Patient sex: F
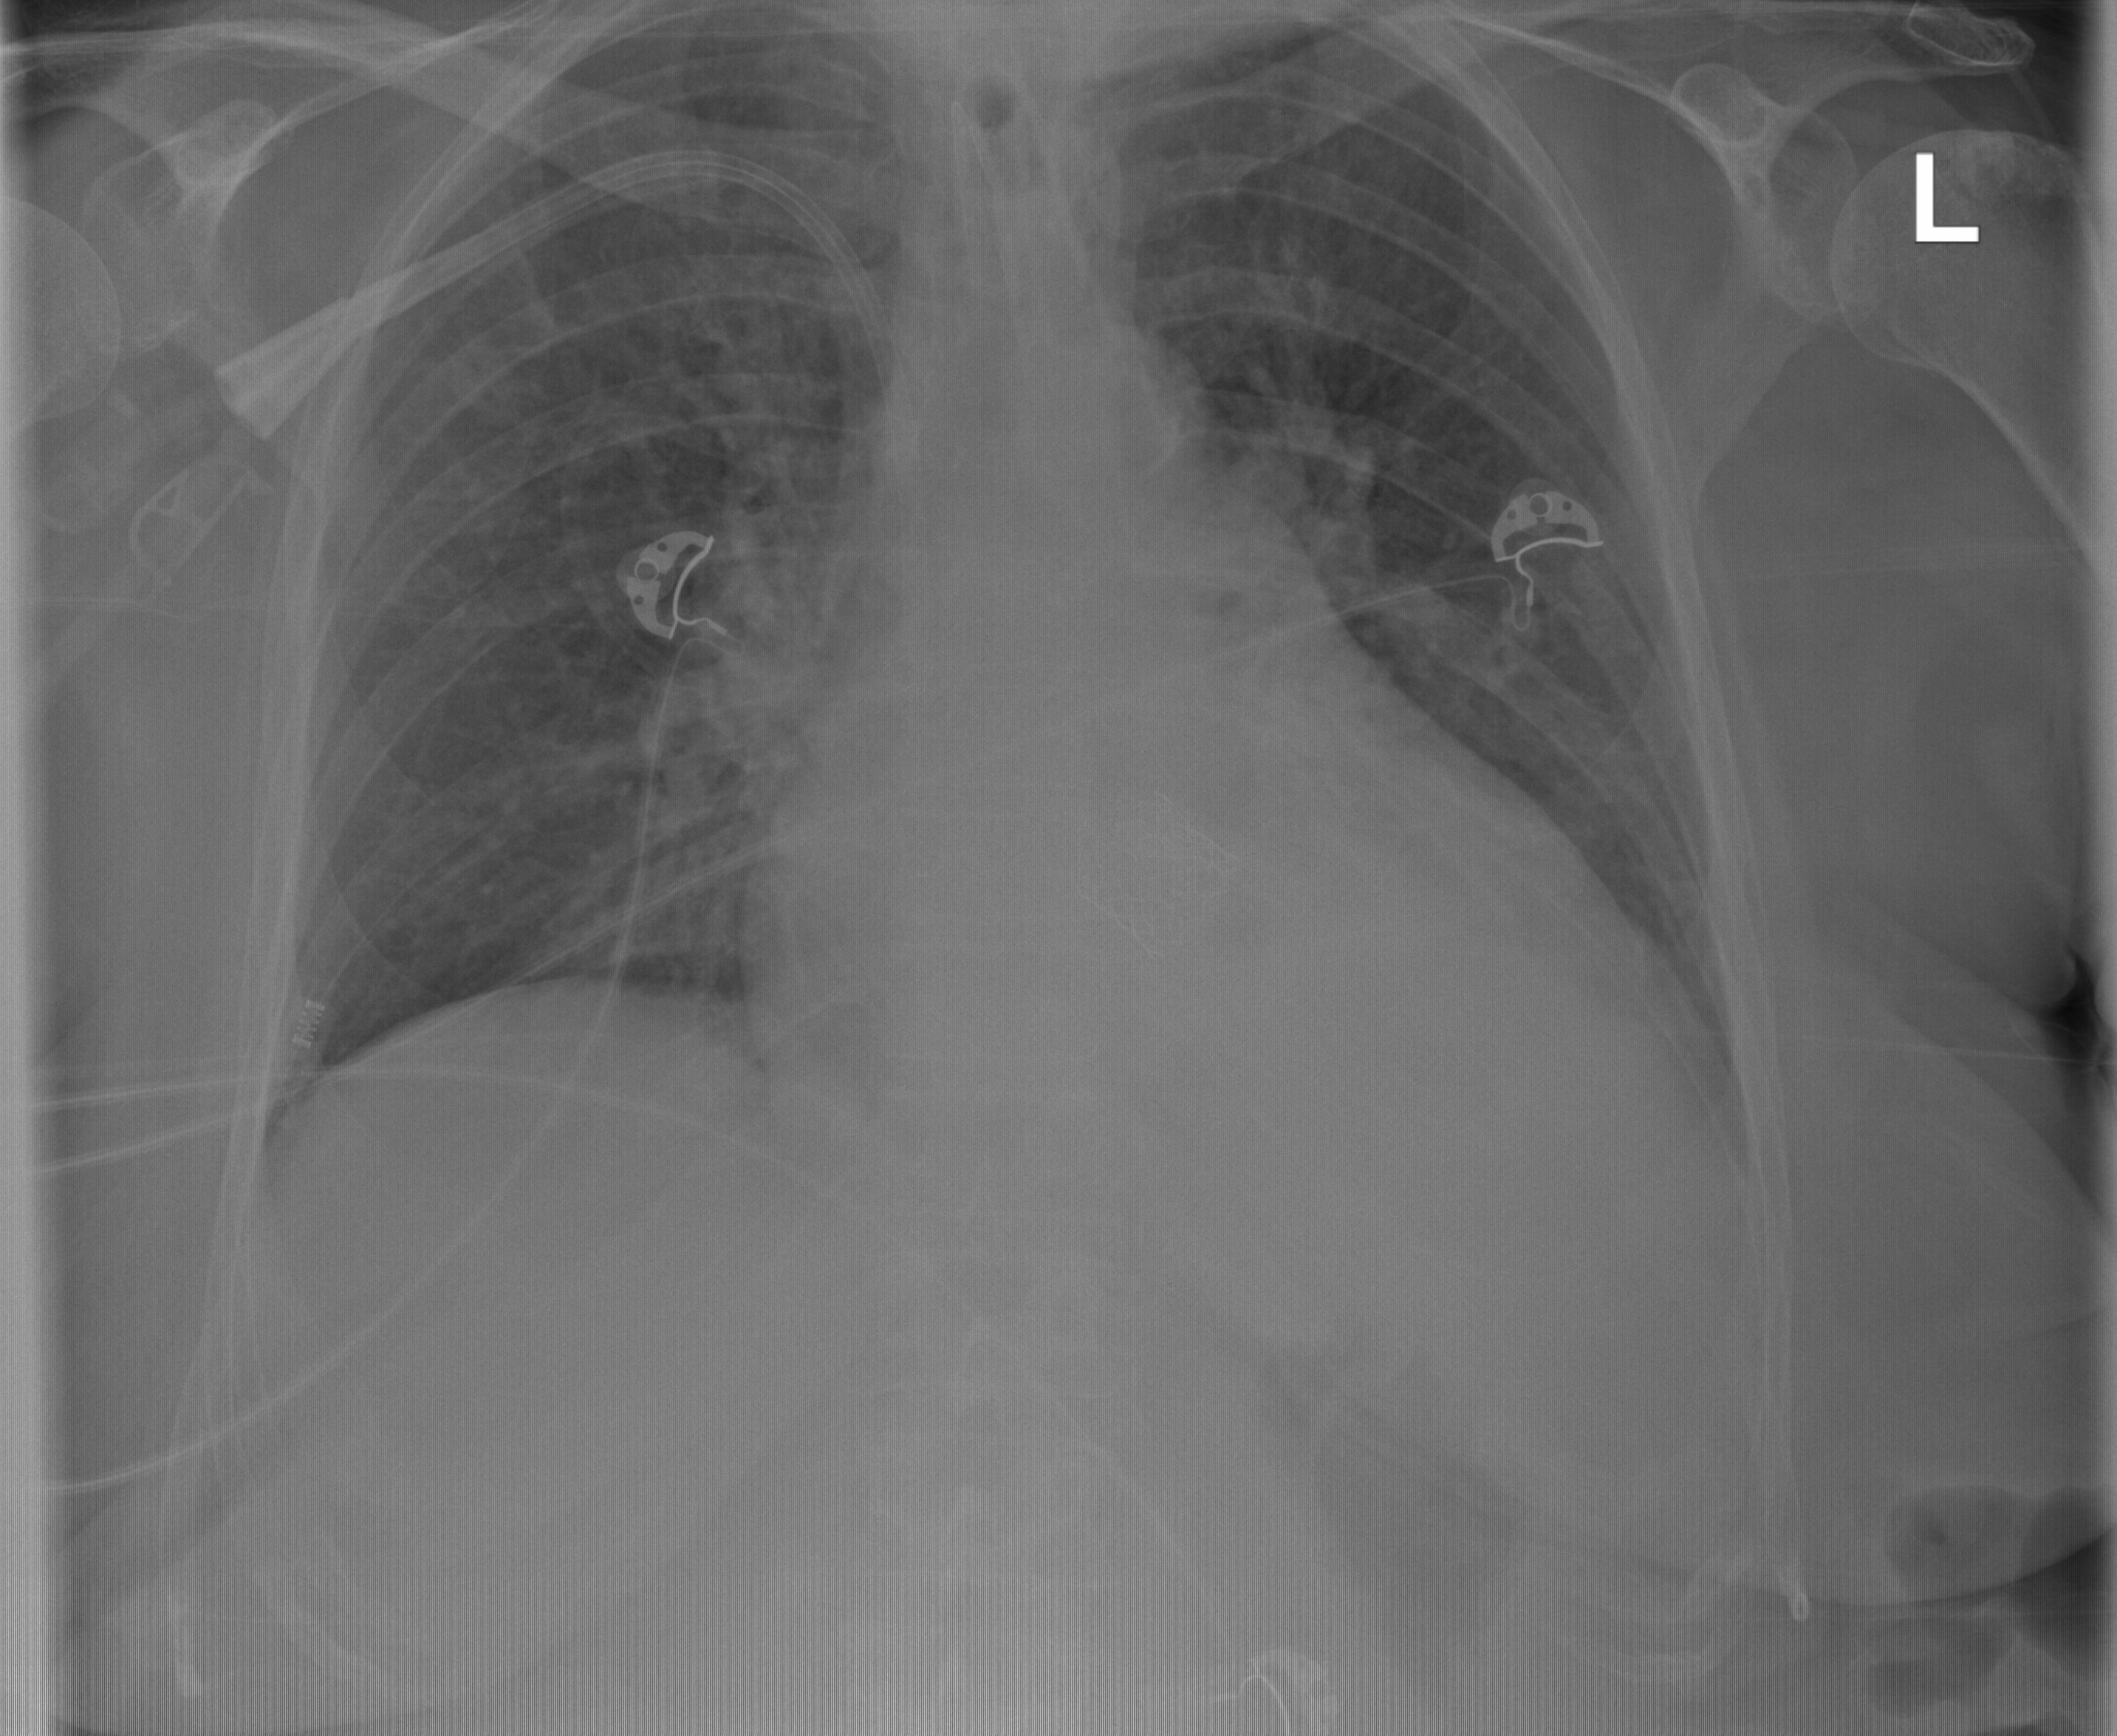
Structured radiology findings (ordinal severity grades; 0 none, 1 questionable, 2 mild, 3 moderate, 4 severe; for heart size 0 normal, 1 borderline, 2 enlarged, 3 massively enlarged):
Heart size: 2
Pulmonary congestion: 2
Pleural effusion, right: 0
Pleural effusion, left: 0
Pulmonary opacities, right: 2
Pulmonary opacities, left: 0
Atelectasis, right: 2
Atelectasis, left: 0